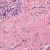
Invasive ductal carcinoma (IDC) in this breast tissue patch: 0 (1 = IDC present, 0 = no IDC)